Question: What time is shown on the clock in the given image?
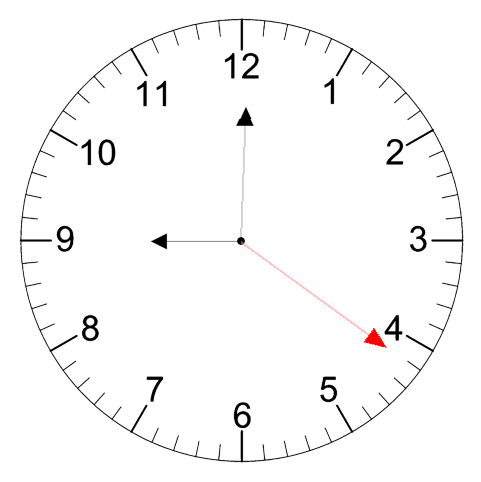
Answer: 09:00:21